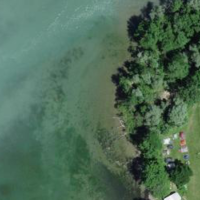
EUNIS habitat code: 14
Species observed at this site:
Dioscorea communis